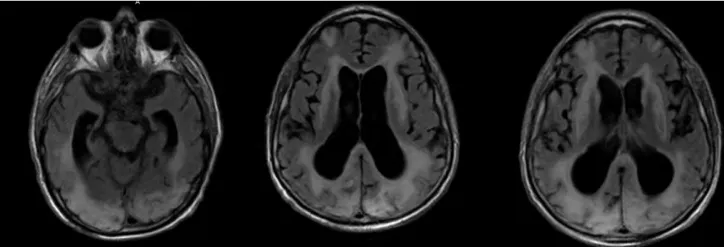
MRI showing extension stable white matter disease without evidence of acute infarct.
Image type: radiology (mri)